Question: According This Images:

I have a folder named Gallery in Main.data Project.
I added Main.Data.Dll as reference in main project.
I want to show this images in mainwindow form.I change images build action to resource.
I want to know how can i get this folder address in main project?
in mainwindow:
'''
private void LoadImages()
{
foreach (var imgaddress in Directory.GetFiles((Here), "*.jpg", SearchOption.AllDirectories))
{
//Do Some...
}
}
'''
What Do i must write(Here)?
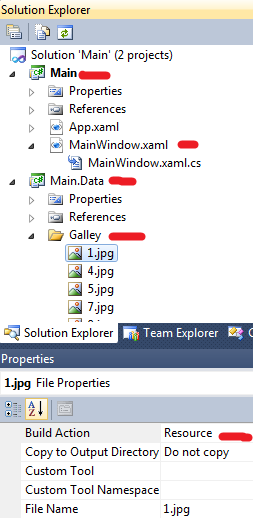
Answer: There's probably a more elegant solution, but something like this would get you the resource strings or URIs for all the jpgs in Main.Data:
'''
private void LoadImages ()
{
var asm = Assembly.LoadFrom("Main.Data.dll");
var rm = new System.Resources.ResourceManager(asm.GetName().Name + ".g", asm);
var resourceSet = rm.GetResourceSet(Thread.CurrentThread.CurrentCulture, true, true);
var resourceUris = new List<Uri>();
var resourceStrings = new List<String>();
foreach (var resource in
resourceSet.Cast<DictionaryEntry>().Where(resource => ((string) resource.Key).EndsWith("jpg")))
{
resourceStrings.Add((string)resource.Key);
resourceUris.Add(
new Uri(String.Format("pack://application:,,,/Main.Data;component/{0}",
((string) resource.Key))));
}
rm.ReleaseAllResources();
// Do something with resourceStrings or resourceUris...
}
'''